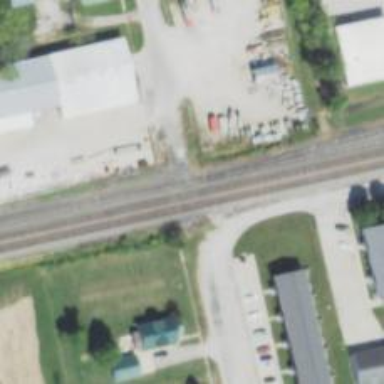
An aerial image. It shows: Railway service station.